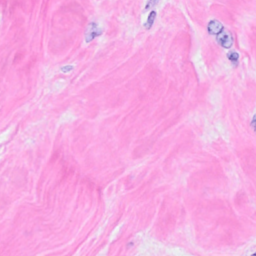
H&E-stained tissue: Breast